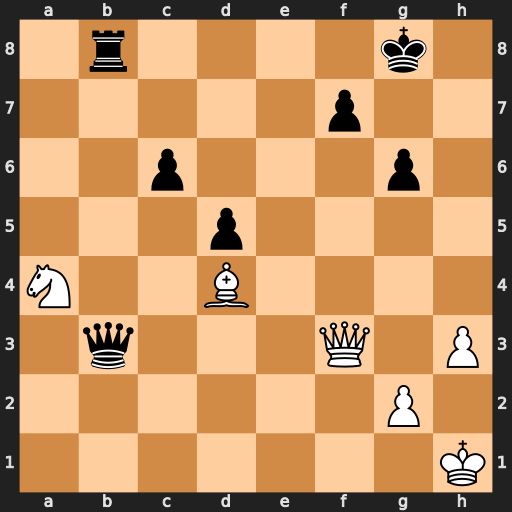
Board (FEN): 1r4k1/5p2/2p3p1/3p4/N2B4/1q3Q1P/6P1/7K
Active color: w
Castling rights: -
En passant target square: -
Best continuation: Qf6 Qd1+ Kh2 Qxd4 Qxd4